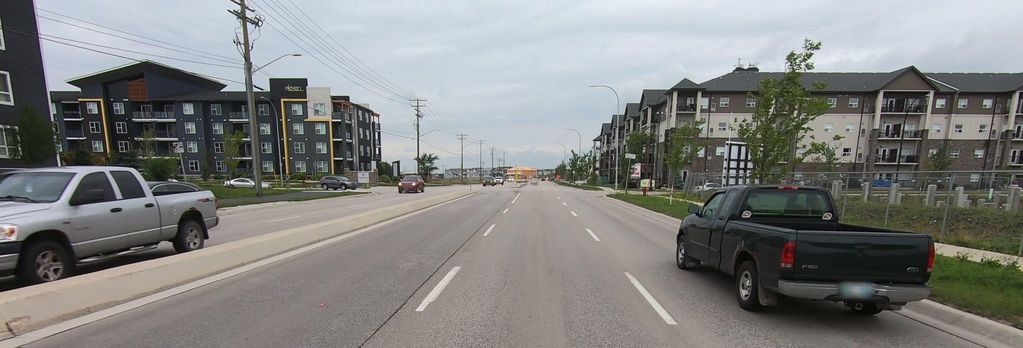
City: winnipeg